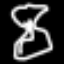
Label: hourglass